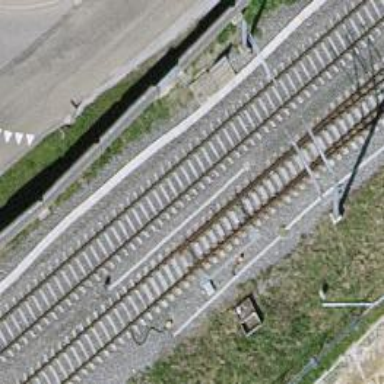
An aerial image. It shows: Railway junction.